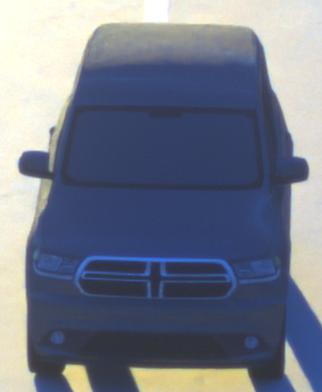
Make: Dodge
Model: Durango
Detailed model: Gen. 3
Model produced from: 2010
Doors: 5
Color: gray
Road condition: dry road
Daytime: sunrise or sunset
Contrast: medium contrast